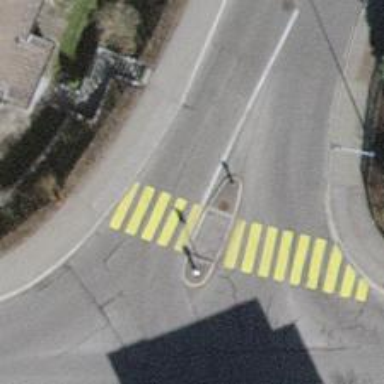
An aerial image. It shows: Zebra crossing with pedestrian island.